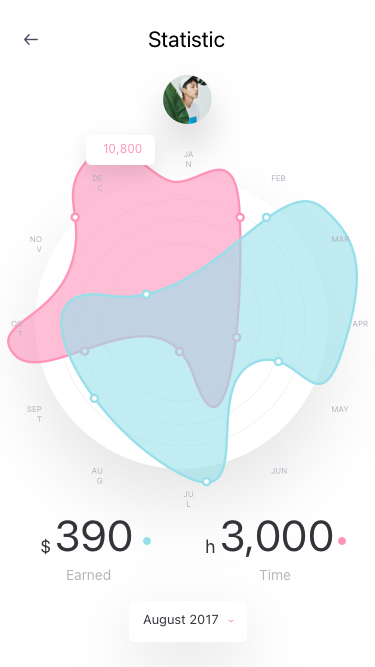
Text in this UI design:
JAN
JUL
FEB
MAR
NOV
APR
OCT
MAY
SEPT
DEC
JUN
AUG
390
$
Earned
3,000
h
Time
August 2017
10,800
Statistic